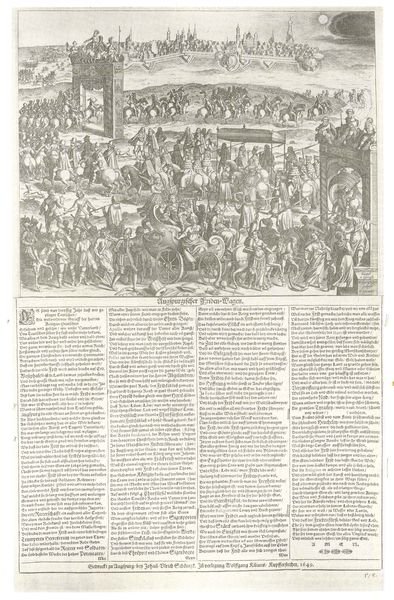
Titel: Augspurgischer Friden=Wagen
Künstler: Wolfgang Kilian
Institution: (Seriendruck)
Schlagwörter: baum, himmel, wolken, frauen, menschen, stadt, männer, zeichnung, gebäude, tier, tiere, weg, masse, menge, versammlung, rahmen, bild, ebene, horizont, sonne, blatt, pferd, pferde, reiter, turm, schrift, bogen, zug, mauer, grafik, graphik, spalten, kutsche, kutschen, wagen, krieg, schlacht, soldaten, tor, bögen, vier, buch, türme, druck, stich, seite, illustration, text, zeitung, bericht, überschrift, volk, buchdruck, buchseite, portal, tore, mittelalter, krieger, stadtmauer, baldachin, umzug, speer, triumphzug, schar, sonnenschutz, männe, spalte, artikel, einzug, aufmarsch, versalie, baldachim, zwi, baldachm